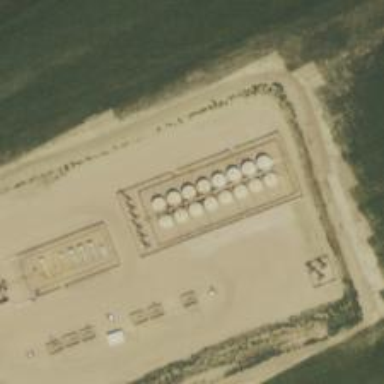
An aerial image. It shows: Storage tank with man-made structure.